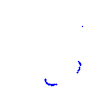
Particle: proton